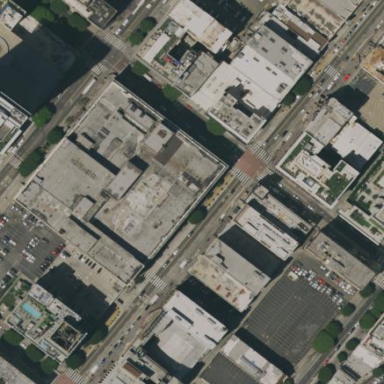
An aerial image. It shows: Commercial building.